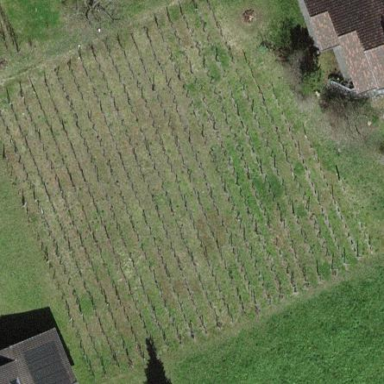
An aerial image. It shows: Vineyard.